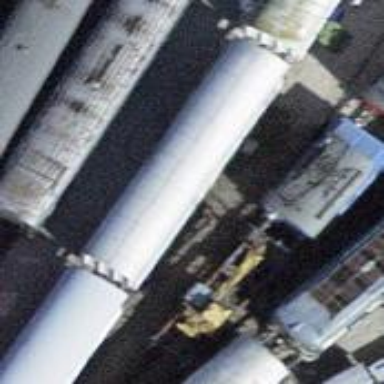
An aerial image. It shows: Railway yard.